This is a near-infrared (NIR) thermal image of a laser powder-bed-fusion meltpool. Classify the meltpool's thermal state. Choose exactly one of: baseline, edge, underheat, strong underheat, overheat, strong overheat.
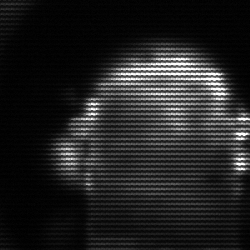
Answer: baseline